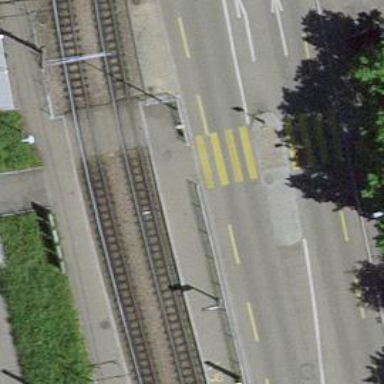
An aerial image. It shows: Tram stop with public transport stop position for trams.